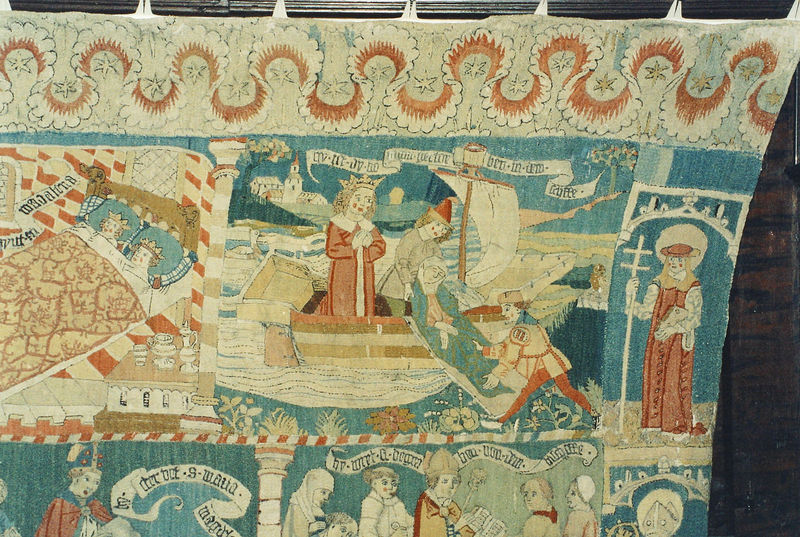
Titel: Bildvita Maria Magdalenas
Standort: Erfurt, Ursulinenkloster (EU - D - Thüringen)
Schlagwörter: blau, wasser, gelb, ufer, frau, orange, teppich, stickerei, boot, segel, fahne, mast, bischof, schriftzeichen, stern, sterne, buchstaben, tapisserie, zentrum, königin, fresko, mittelpunkt, gestickt